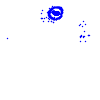
Particle: electron